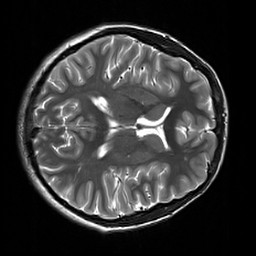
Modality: T2w
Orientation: axial
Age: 19
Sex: male
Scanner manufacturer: siemens
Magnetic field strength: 3 T
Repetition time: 7 s
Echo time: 0.09 s